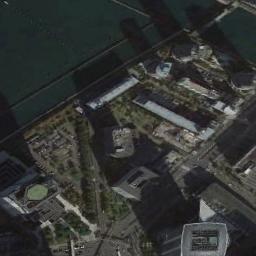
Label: commercial_area